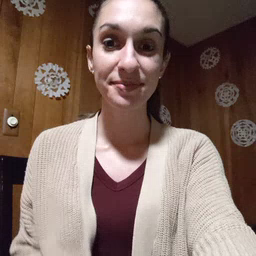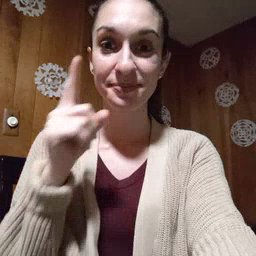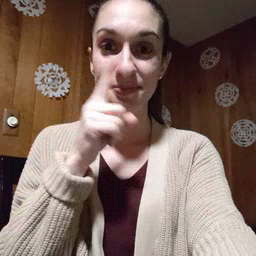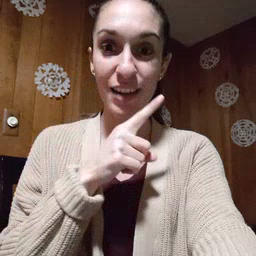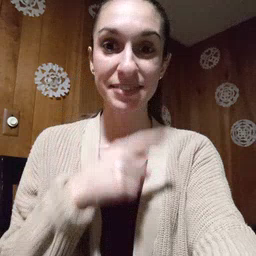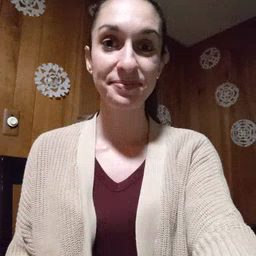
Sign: mouse